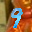
Label: 9